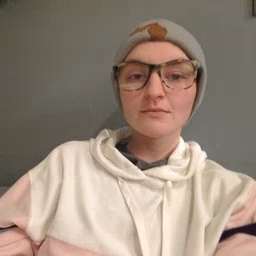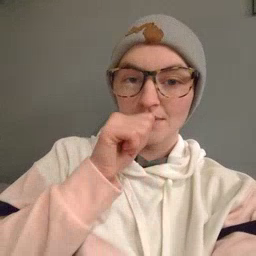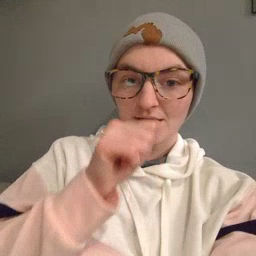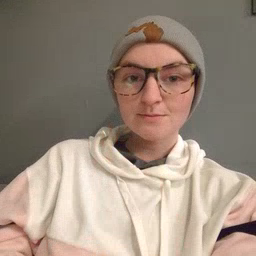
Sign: nuts